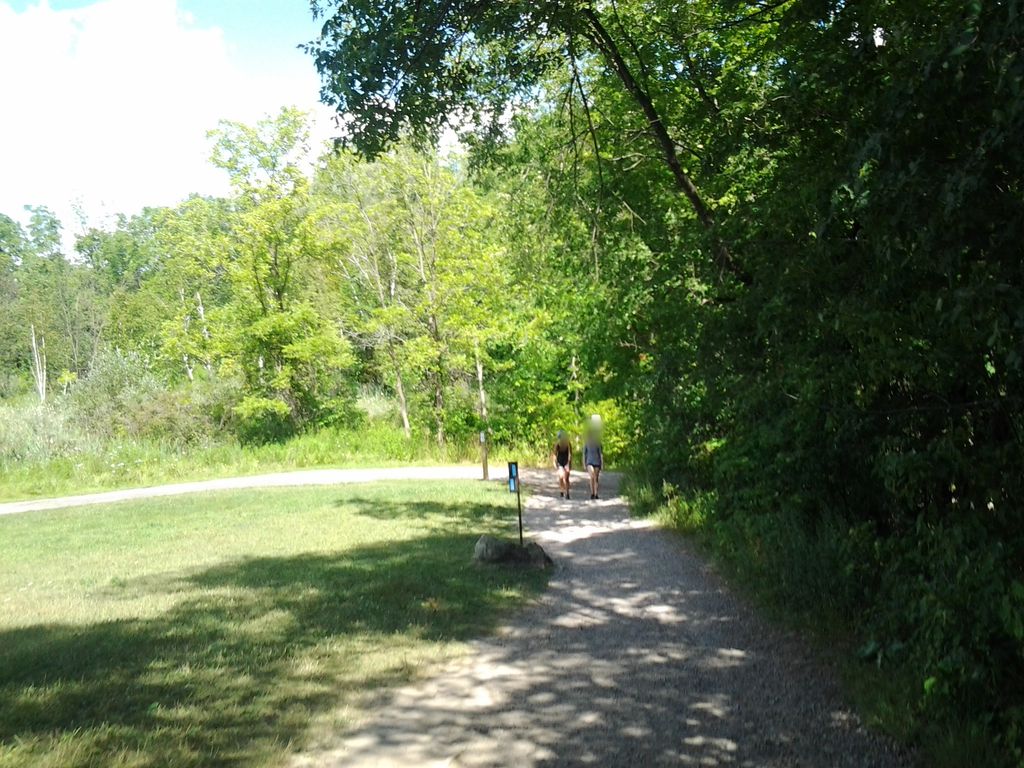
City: hamilton